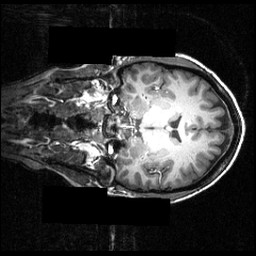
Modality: T1w
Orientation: coronal
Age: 28
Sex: female
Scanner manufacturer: siemens
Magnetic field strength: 3.951 T
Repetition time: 1.5 s
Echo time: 0.00335 s